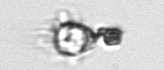
Label: Paratontonia_gracillima